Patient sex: M
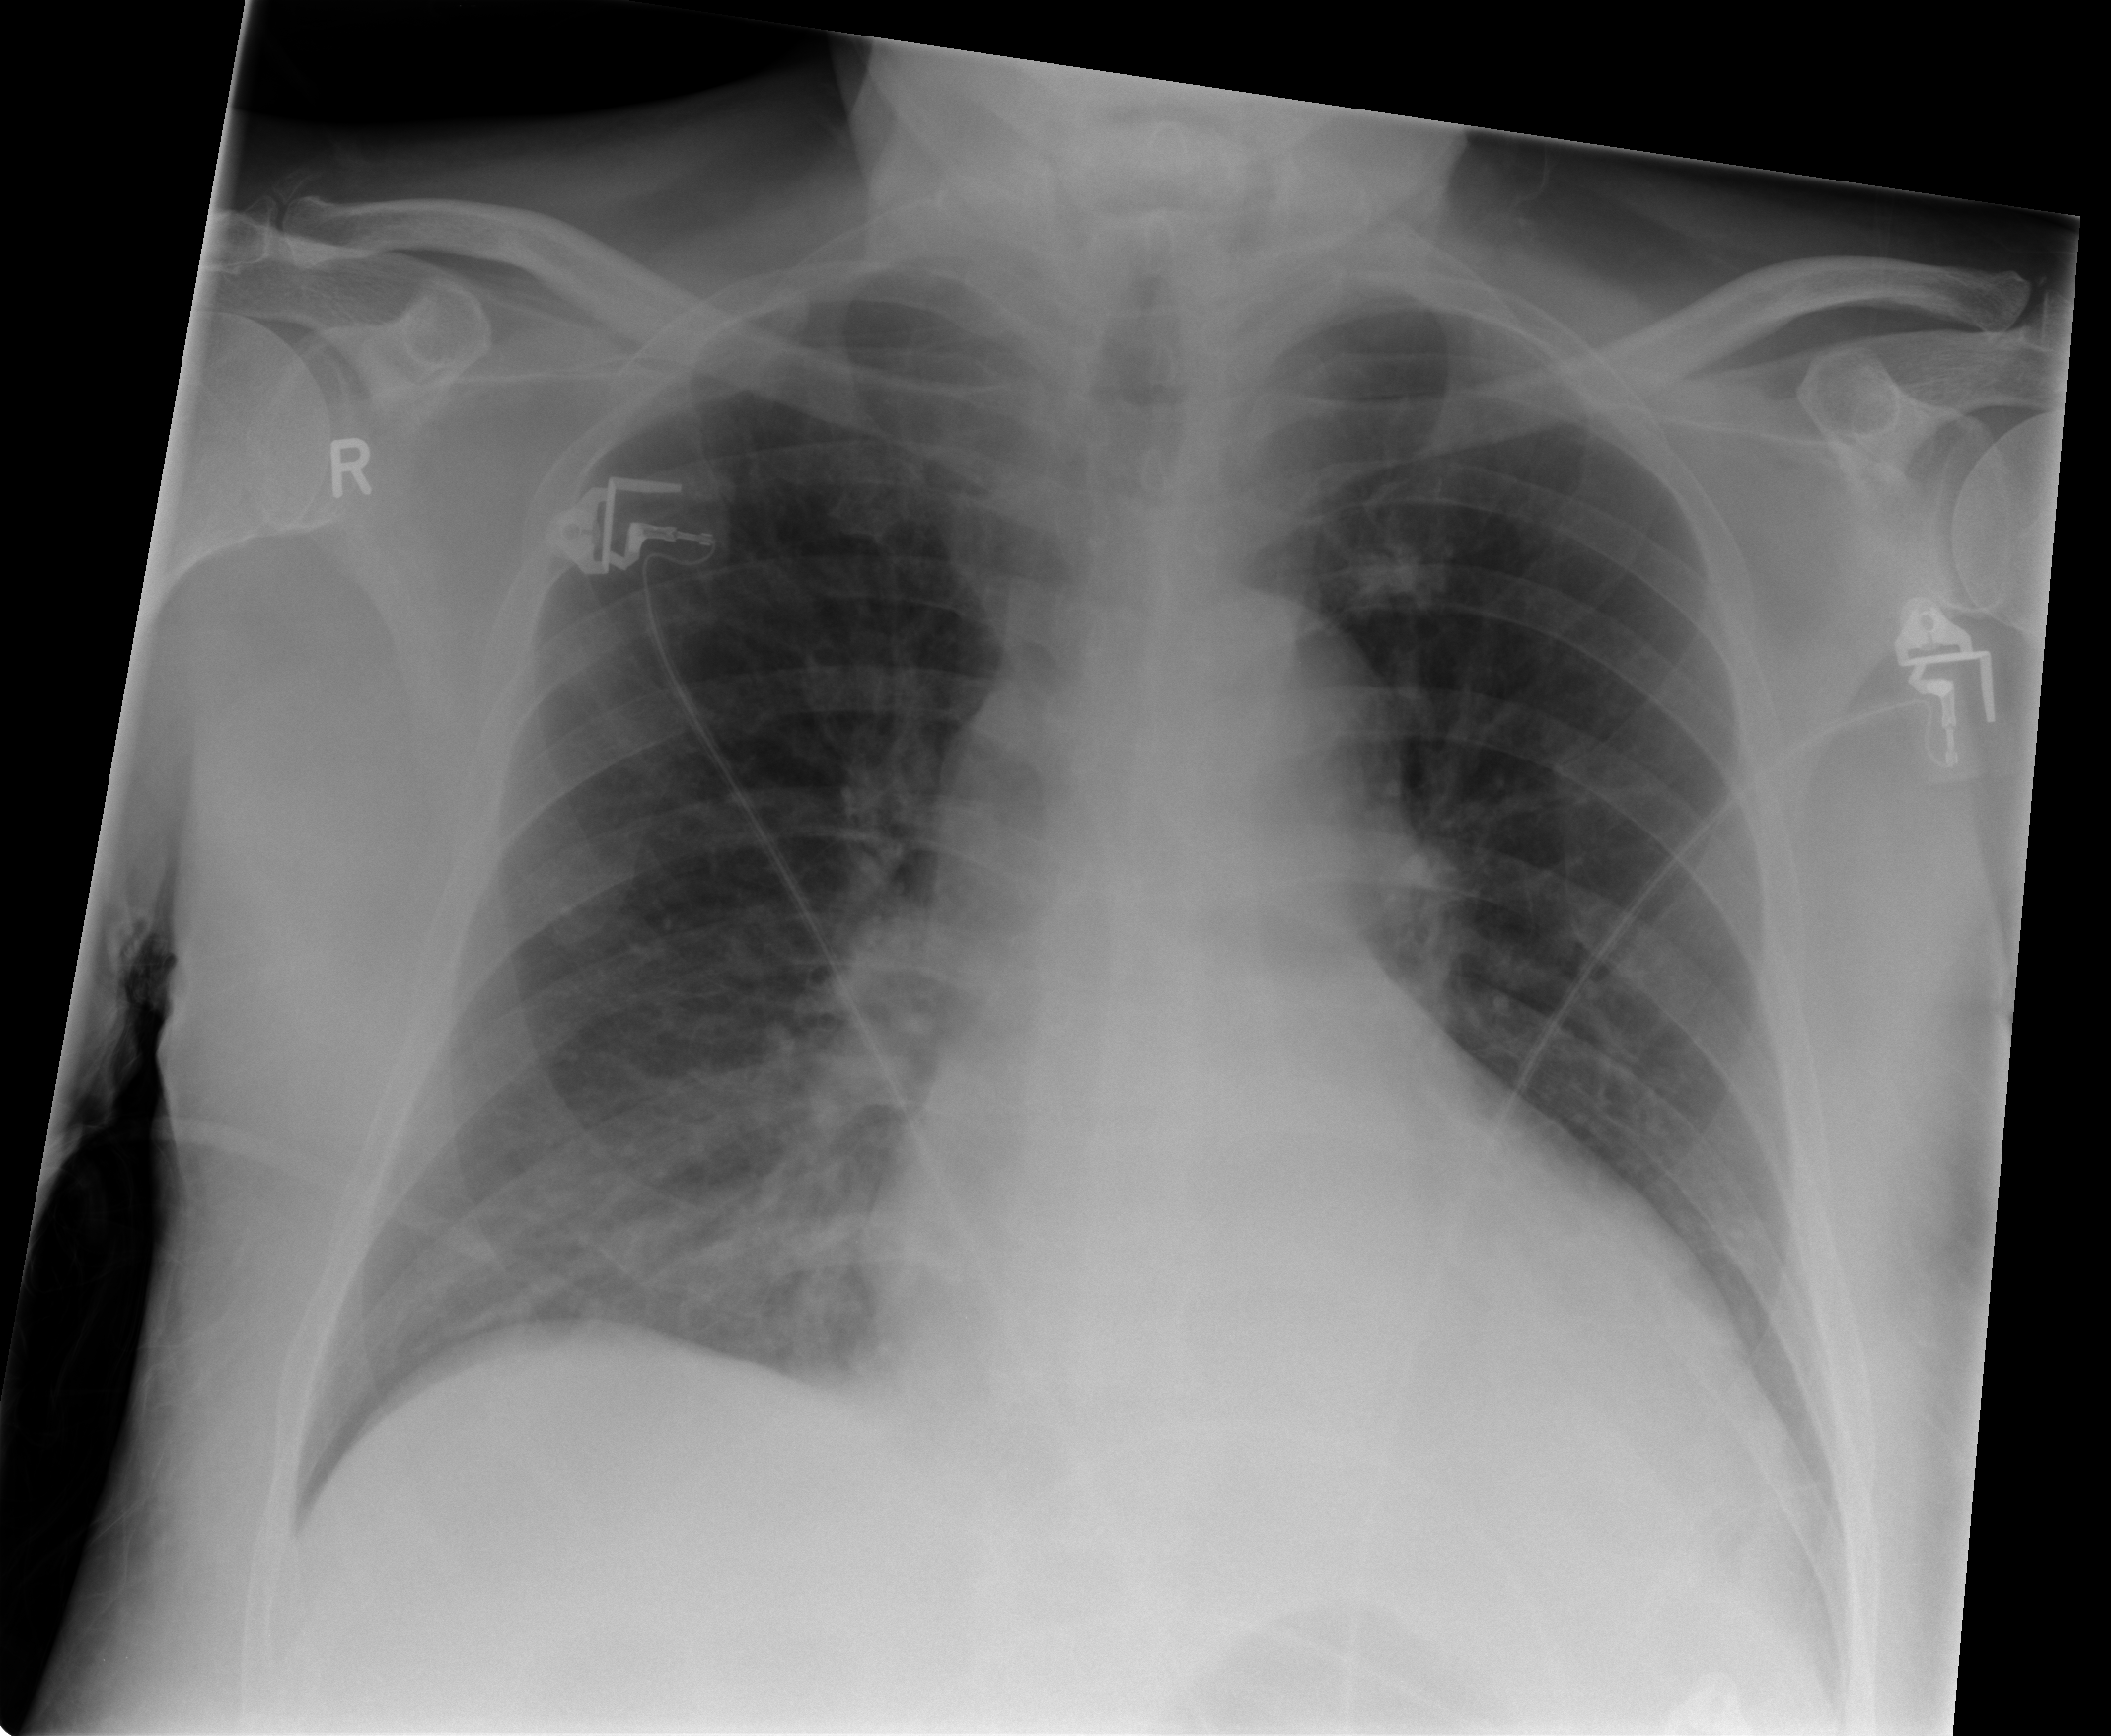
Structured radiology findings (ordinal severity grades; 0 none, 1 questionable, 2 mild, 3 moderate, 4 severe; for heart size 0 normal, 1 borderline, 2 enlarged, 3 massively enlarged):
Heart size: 1
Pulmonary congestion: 1
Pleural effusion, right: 0
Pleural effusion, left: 1
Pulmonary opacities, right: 0
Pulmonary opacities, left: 0
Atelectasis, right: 1
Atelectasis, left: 1